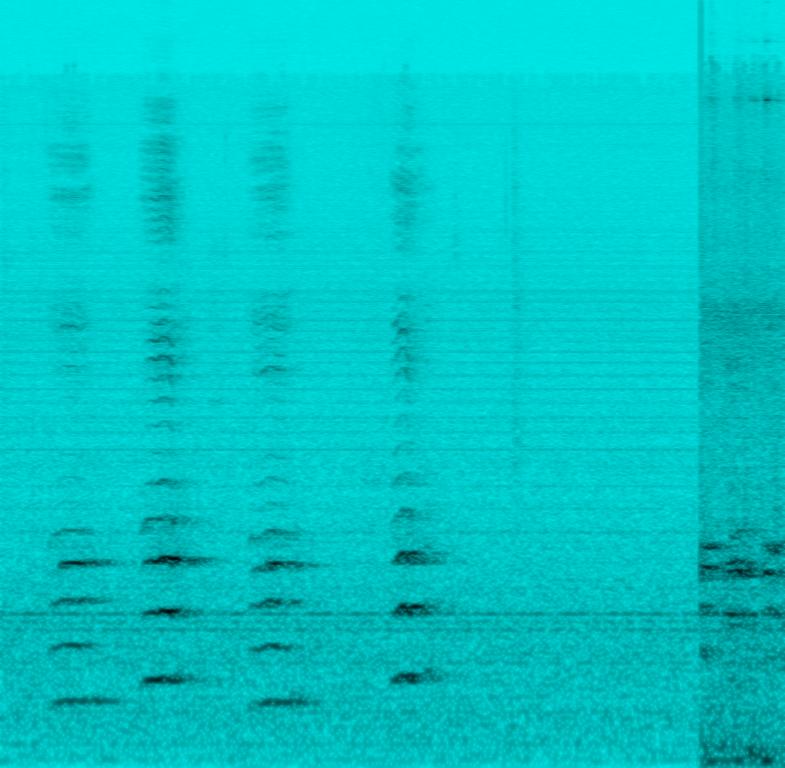
This audio includes a woman making unintelligible animal sounds with her voice. The audio is recorded live in low quality.